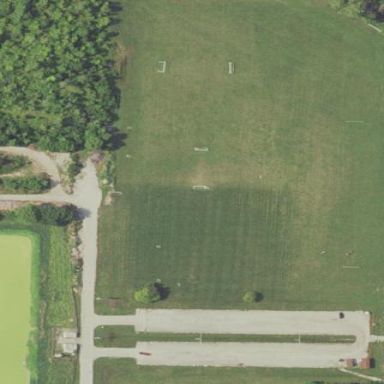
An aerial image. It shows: Soccer pitch designated for leisure and sports activities.